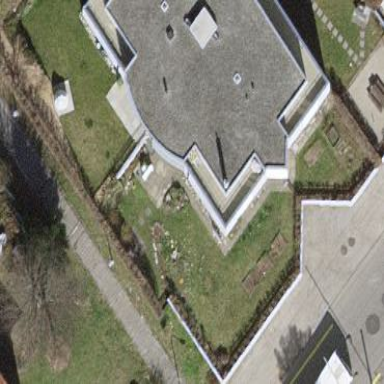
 designed for leisure activities on land."